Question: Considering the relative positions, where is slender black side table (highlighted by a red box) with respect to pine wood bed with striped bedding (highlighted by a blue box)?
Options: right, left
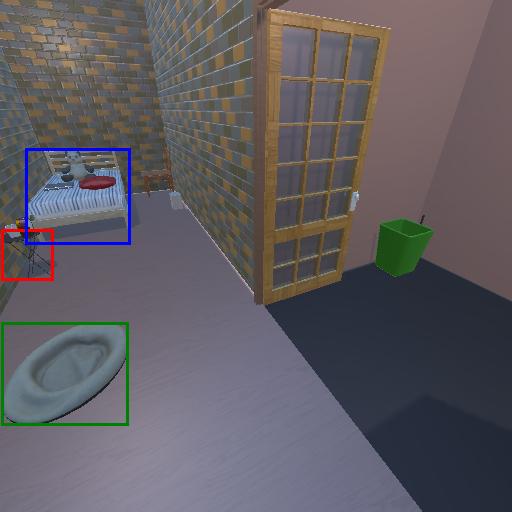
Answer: right